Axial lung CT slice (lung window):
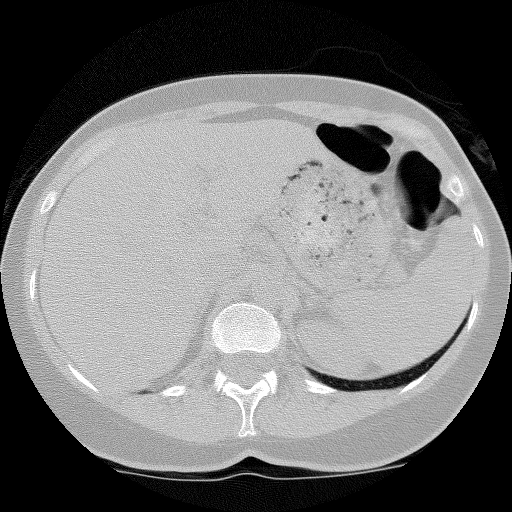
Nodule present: no